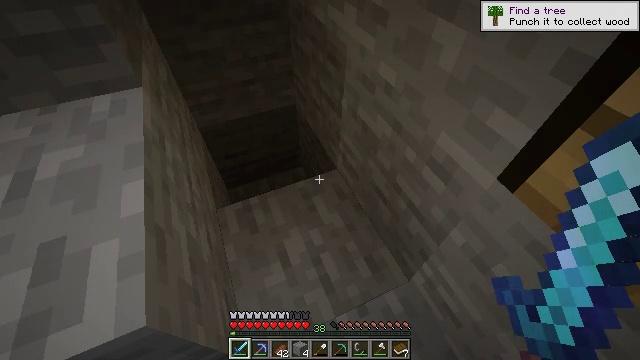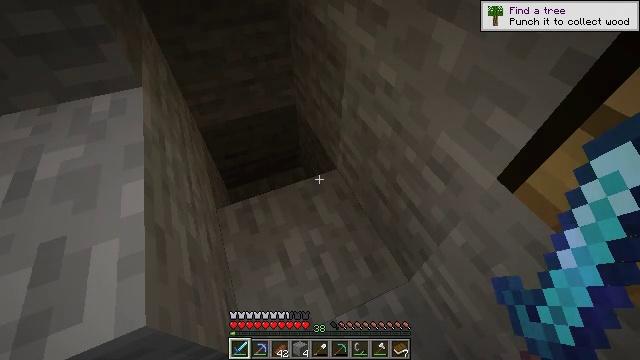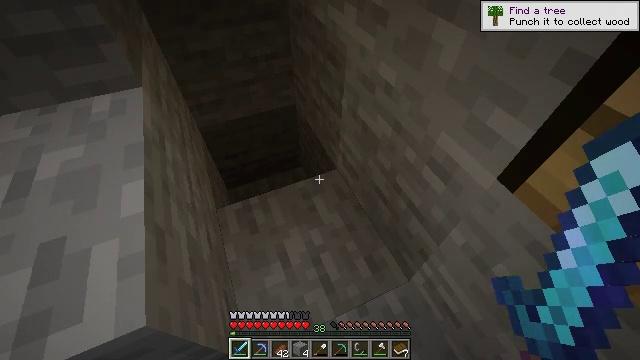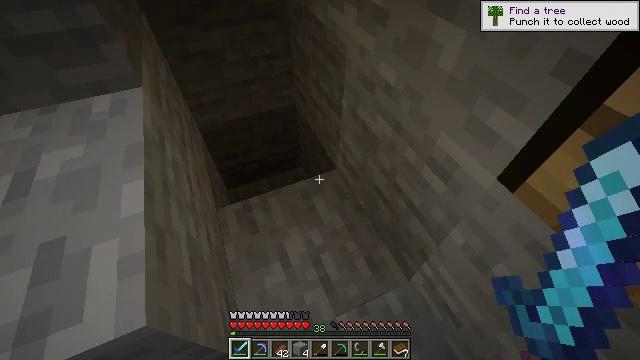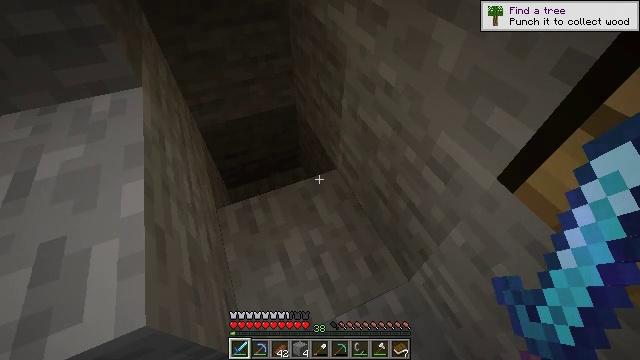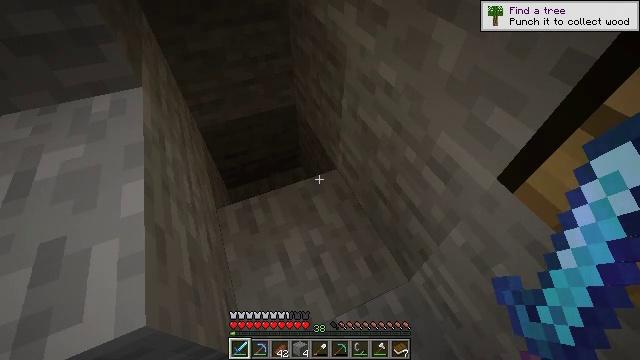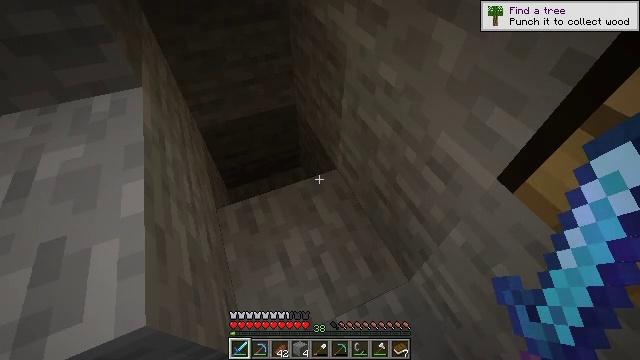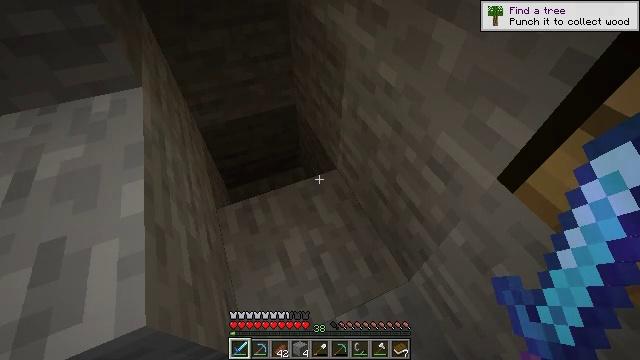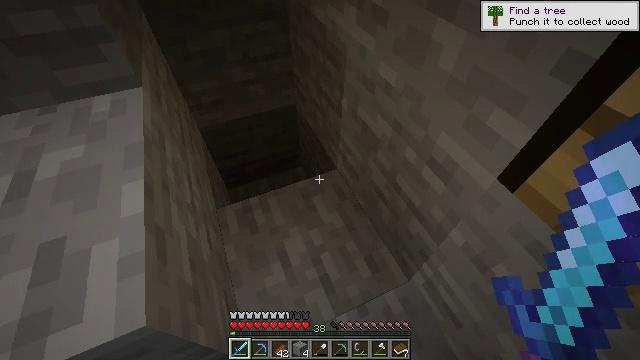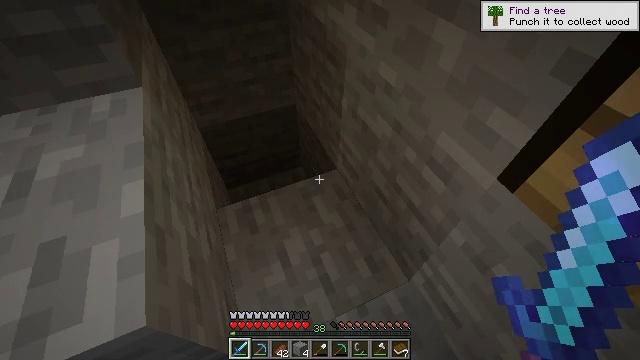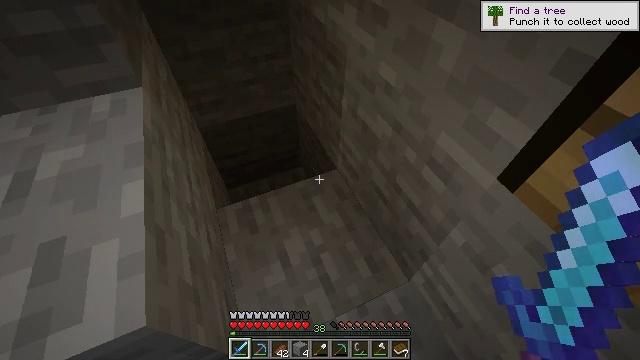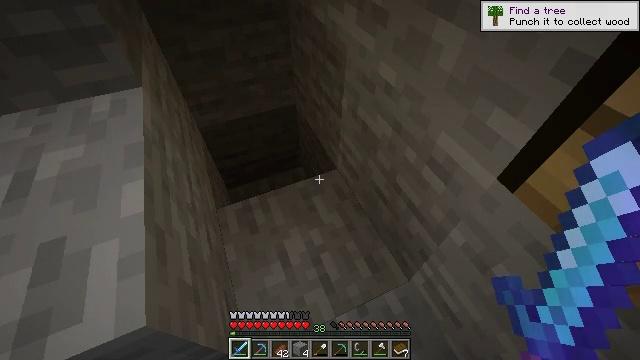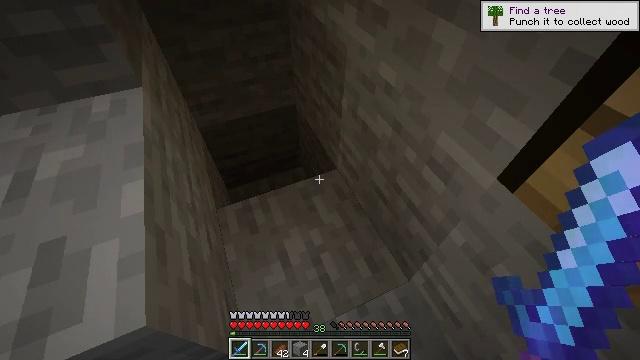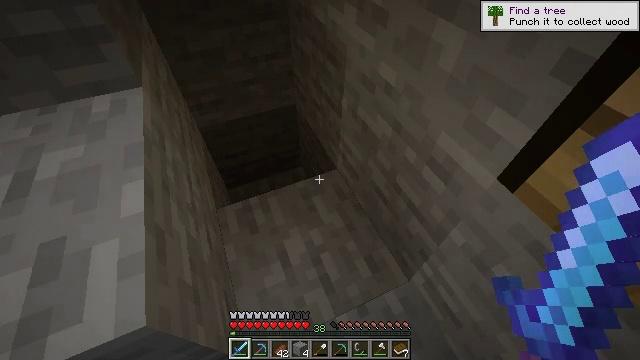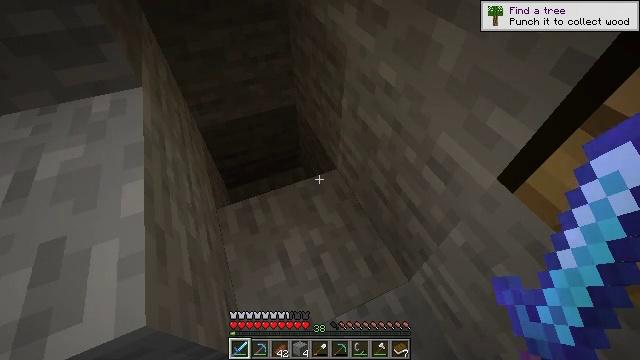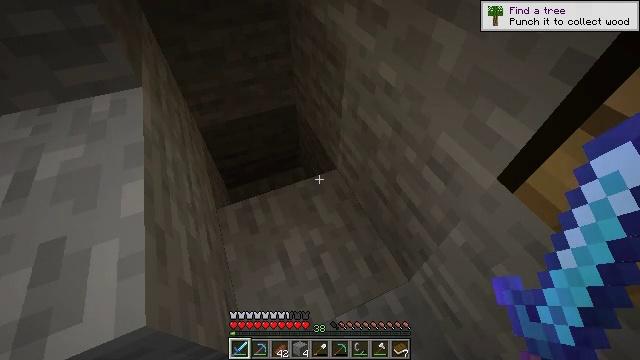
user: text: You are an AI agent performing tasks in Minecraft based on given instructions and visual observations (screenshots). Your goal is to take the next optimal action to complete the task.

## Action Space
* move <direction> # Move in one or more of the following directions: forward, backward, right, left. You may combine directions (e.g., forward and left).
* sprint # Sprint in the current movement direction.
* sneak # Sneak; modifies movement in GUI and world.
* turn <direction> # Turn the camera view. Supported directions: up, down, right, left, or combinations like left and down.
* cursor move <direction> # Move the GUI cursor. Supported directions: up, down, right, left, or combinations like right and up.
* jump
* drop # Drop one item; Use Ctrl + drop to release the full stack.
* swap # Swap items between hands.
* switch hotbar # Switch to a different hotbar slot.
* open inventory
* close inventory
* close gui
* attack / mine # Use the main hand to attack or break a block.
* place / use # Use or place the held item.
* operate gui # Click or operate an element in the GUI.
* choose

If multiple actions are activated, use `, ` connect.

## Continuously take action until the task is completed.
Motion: motion action
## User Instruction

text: Combat the skeleton.
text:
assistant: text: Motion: no_op
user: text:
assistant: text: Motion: no_op
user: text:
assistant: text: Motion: no_op
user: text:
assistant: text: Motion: no_op
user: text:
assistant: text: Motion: no_op
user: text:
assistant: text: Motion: no_op
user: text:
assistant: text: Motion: no_op
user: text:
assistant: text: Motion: no_op
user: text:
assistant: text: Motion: no_op
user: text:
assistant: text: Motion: no_op
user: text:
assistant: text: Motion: no_op
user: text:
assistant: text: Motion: no_op
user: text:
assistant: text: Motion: no_op
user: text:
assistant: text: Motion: no_op
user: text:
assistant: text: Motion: no_op
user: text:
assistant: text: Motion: no_op
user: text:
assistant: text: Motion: no_op
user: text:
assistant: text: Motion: no_op
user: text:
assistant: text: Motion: no_op
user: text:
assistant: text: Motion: no_op
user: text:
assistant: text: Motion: no_op
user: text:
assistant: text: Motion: no_op
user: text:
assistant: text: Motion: no_op
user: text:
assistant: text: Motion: no_op
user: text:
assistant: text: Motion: no_op
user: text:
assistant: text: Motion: no_op
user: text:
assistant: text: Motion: no_op
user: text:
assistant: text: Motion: no_op
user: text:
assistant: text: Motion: no_op
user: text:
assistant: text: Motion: no_op